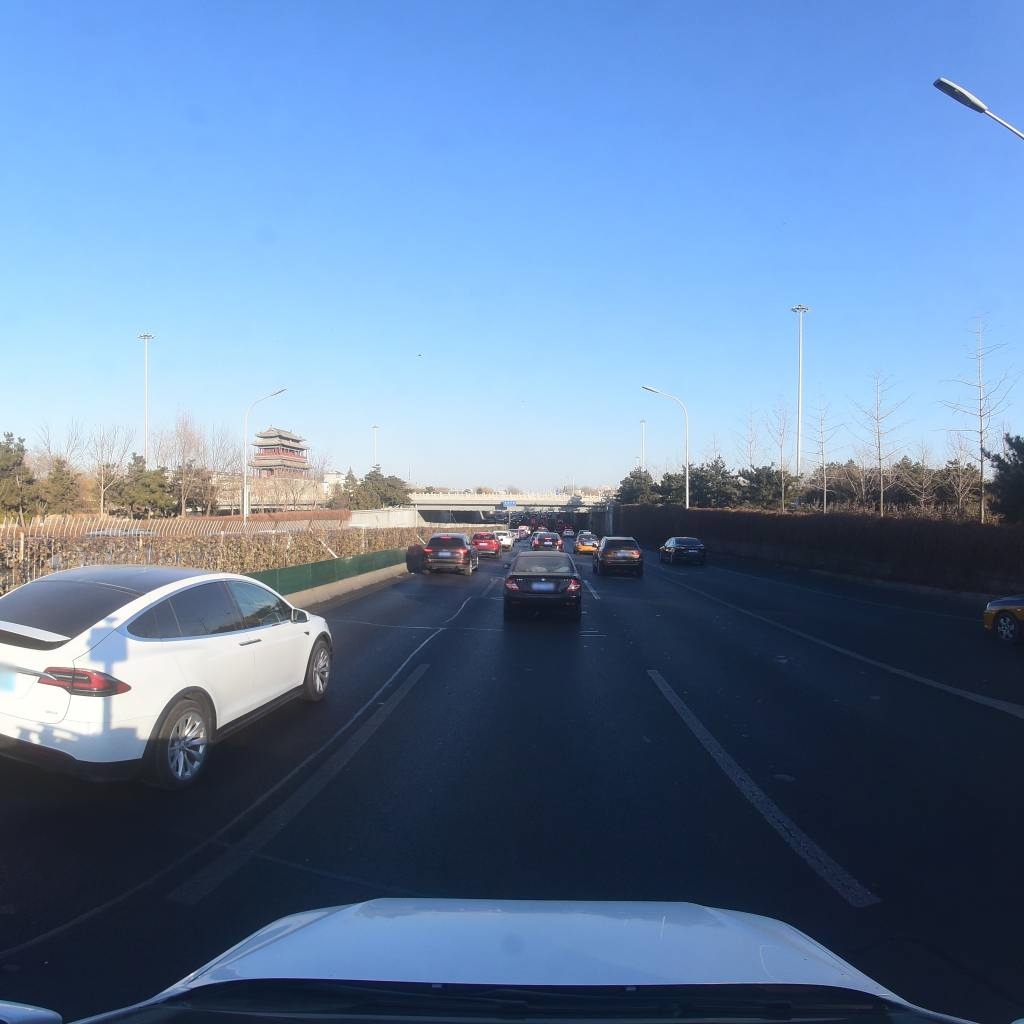
Region: Dongcheng
Road damage annotations: transverse patch, transverse patch, longitudinal patch, longitudinal patch